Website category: sports
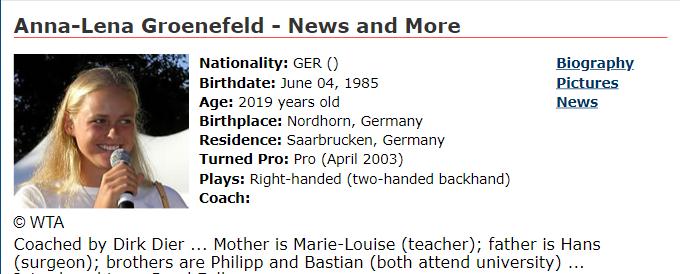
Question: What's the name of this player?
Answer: Anna

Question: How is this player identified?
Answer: Anna

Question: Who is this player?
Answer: Anna

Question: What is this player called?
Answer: Anna

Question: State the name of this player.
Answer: Anna

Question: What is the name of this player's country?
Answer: GER

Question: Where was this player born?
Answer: GER

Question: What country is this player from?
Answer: GER

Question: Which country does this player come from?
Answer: GER

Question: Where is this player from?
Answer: GER

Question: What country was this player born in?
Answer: GER

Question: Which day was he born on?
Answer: June 04, 1985

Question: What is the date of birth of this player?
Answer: June 04, 1985

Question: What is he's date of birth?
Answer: June 04, 1985

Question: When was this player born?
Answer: June 04, 1985

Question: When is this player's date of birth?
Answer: June 04, 1985

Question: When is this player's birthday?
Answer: June 04, 1985

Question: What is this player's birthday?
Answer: June 04, 1985

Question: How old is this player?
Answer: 2019 years old

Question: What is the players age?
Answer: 2019 years old

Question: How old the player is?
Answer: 2019 years old

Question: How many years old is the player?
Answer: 2019 years old

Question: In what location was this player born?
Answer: Nordhorn, Germany

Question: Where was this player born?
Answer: Nordhorn, Germany

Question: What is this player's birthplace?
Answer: Nordhorn, Germany

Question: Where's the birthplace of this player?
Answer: Nordhorn, Germany

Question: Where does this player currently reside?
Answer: Saarbrucken, Germany

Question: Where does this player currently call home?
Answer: Saarbrucken, Germany

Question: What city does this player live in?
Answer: Saarbrucken, Germany

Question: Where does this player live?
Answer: Saarbrucken, Germany

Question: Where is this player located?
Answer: Saarbrucken, Germany

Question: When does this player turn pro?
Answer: Pro (April 2003)

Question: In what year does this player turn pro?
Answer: Pro (April 2003)

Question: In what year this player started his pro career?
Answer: Pro (April 2003)

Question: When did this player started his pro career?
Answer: Pro (April 2003)

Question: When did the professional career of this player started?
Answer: Pro (April 2003)

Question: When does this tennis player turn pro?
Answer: Pro (April 2003)

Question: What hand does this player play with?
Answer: Right-handed (two-handed backhand)

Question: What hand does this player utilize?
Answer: Right-handed (two-handed backhand)

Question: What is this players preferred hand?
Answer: Right-handed (two-handed backhand)

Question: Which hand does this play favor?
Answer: Right-handed (two-handed backhand)

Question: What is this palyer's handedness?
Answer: Right-handed (two-handed backhand)